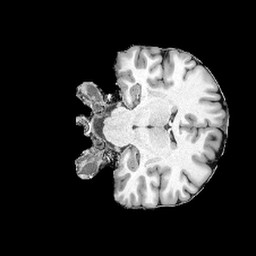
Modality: UNIT1
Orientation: coronal